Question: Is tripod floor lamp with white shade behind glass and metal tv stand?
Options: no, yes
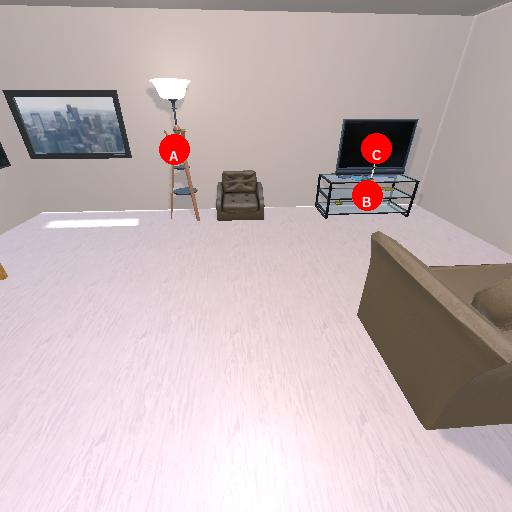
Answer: no